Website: lowes
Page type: address-validator
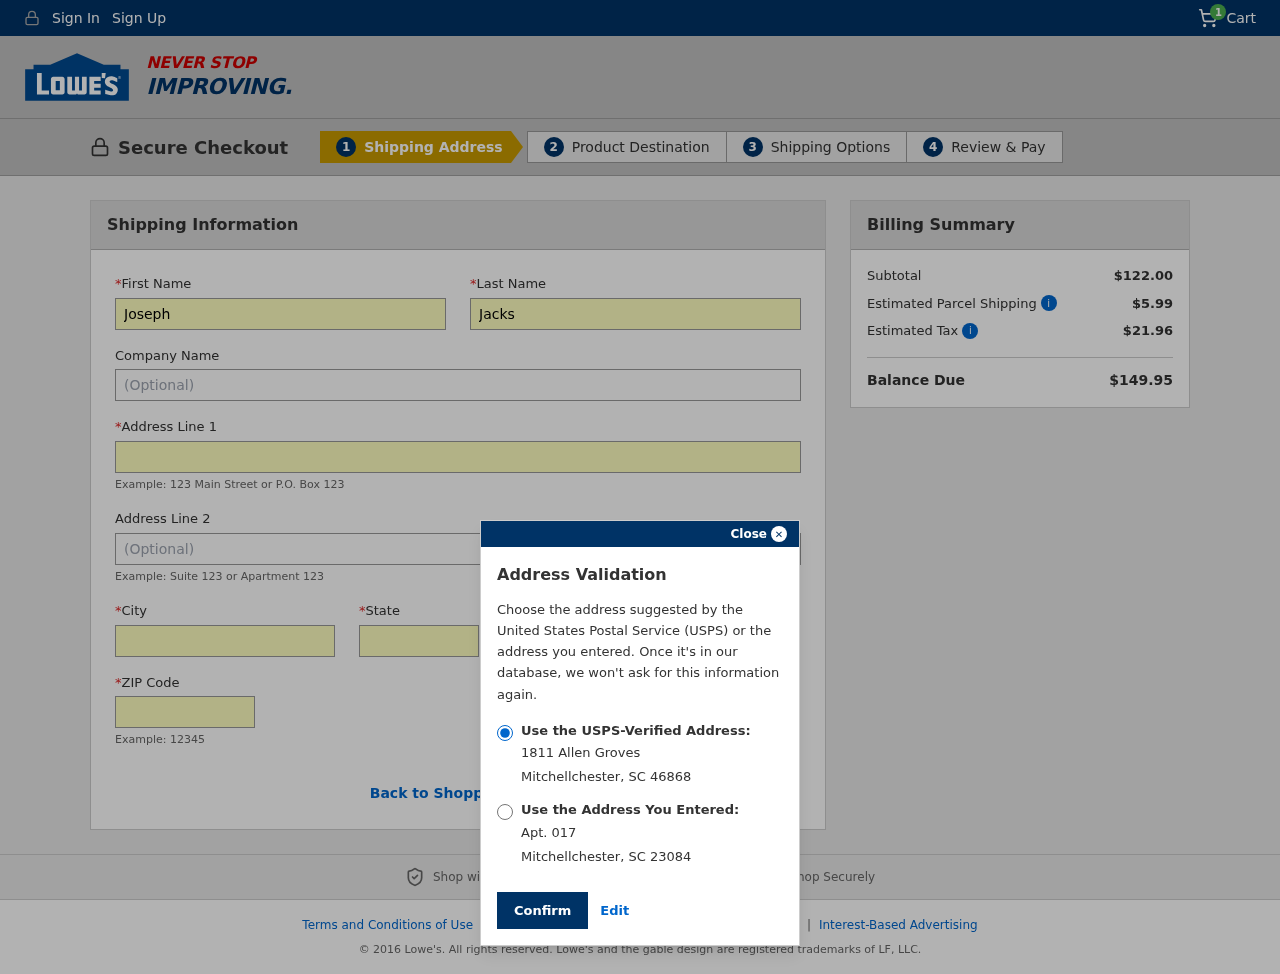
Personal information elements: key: PII_CITY
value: Mitchellchester
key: PII_FIRSTNAME
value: Joseph
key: PII_LASTNAME
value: Jackson
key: PII_POSTCODE
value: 46868
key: PII_POSTCODE2
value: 23084
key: PII_STATE
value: South Carolina
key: PII_STATE_ABBR
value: SC
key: PII_STREET
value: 1811 Allen Groves
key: PII_STREET2
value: Apt. 017
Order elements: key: ORDER_NUM_ITEMS
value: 1
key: ORDER_SUBTOTAL
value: $122.00
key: ORDER_SHIPPING_COST
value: $5.99
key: ORDER_TAX
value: $21.96
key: ORDER_TOTAL
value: $149.95